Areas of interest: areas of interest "Commercial service"
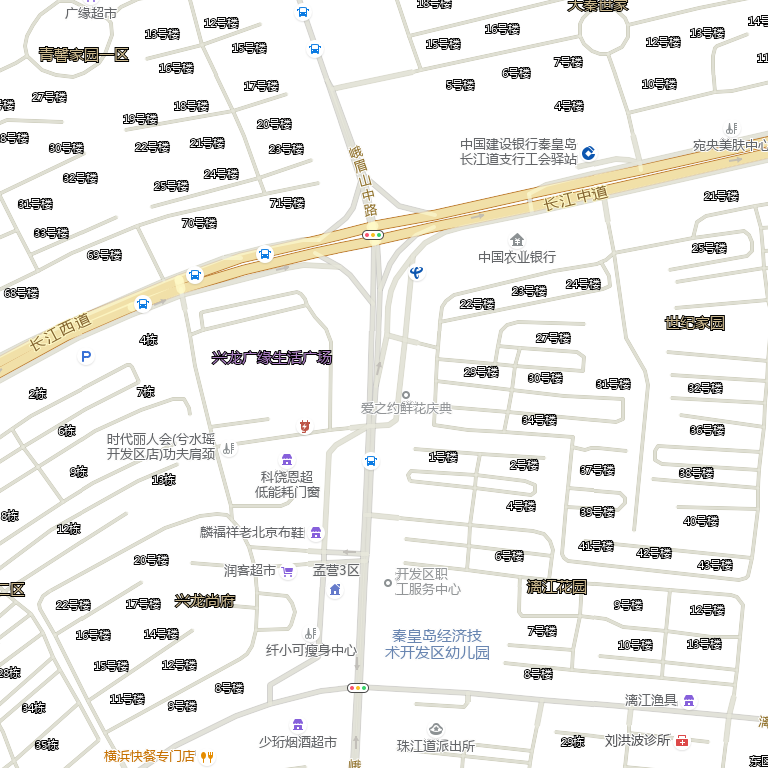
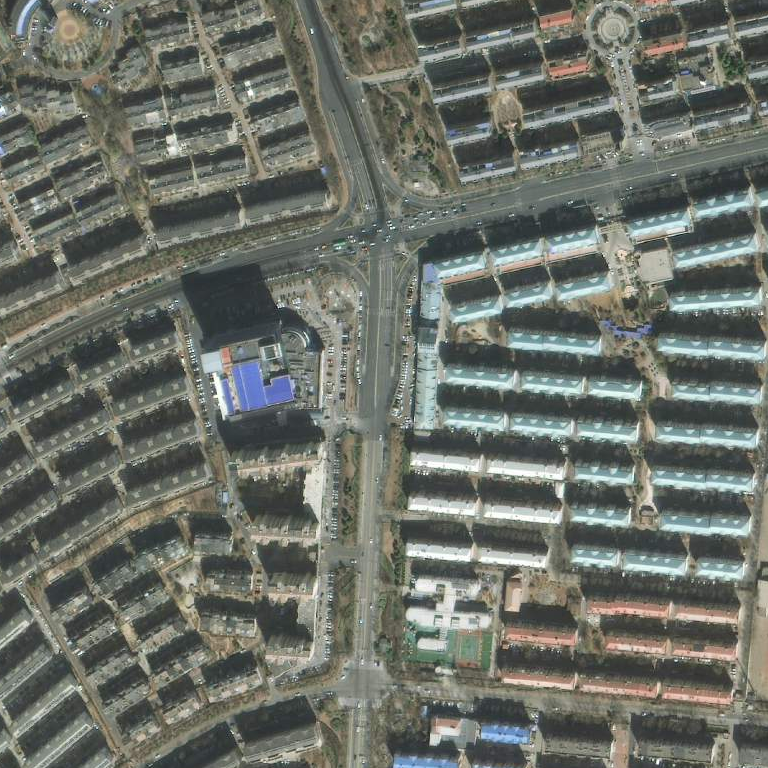